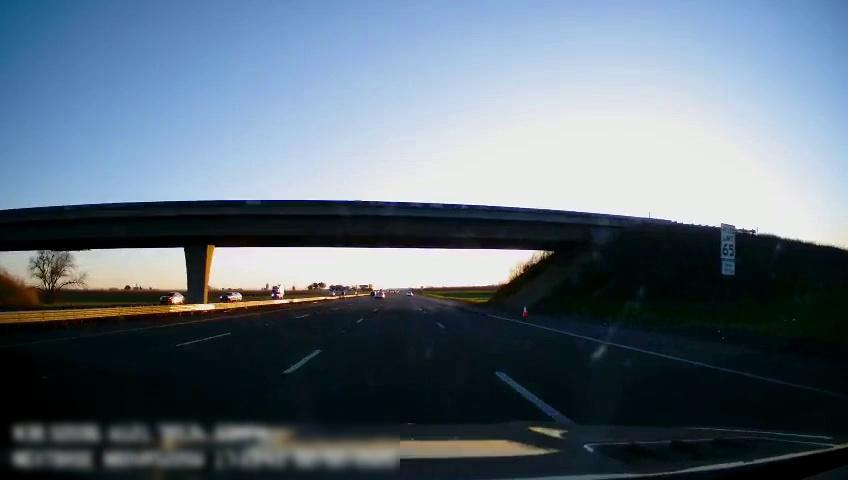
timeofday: Day
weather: Sunny
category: Drivable Space
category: Vehicles | Car
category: Vehicles | Car
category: Vehicles | Car
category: Vehicles | Car
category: Vehicles | Truck
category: Vehicles | SUV
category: Lanes | Alternate Lane
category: Lanes | Alternate Lane
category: Lanes | Current Lane
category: Lanes | Current Lane
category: Lanes | Alternate Lane
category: Traffic | Signs